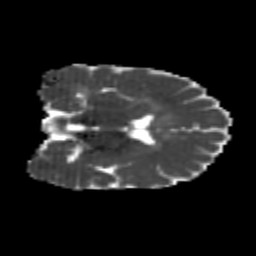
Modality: MD
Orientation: coronal
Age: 22
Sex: female
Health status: healthy
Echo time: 0.074 s